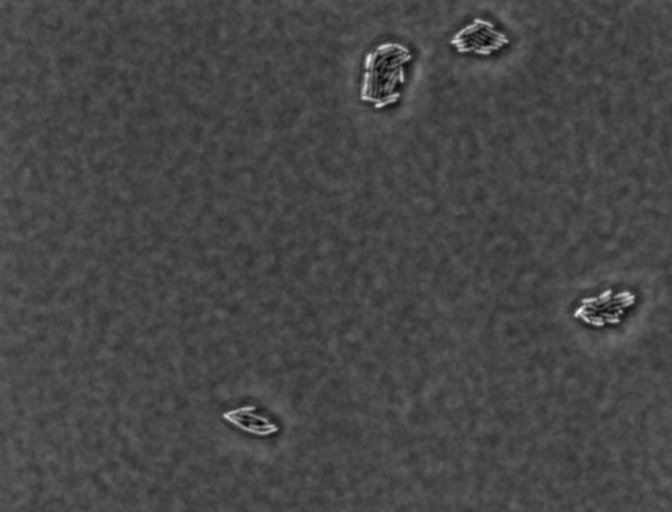
Salmonella enterica Enteritidis